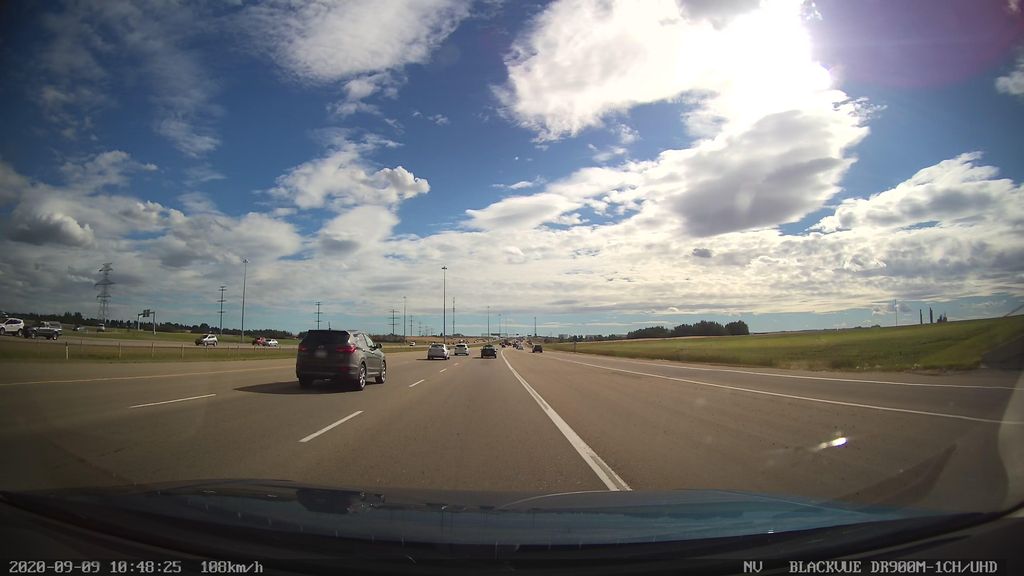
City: edmonton